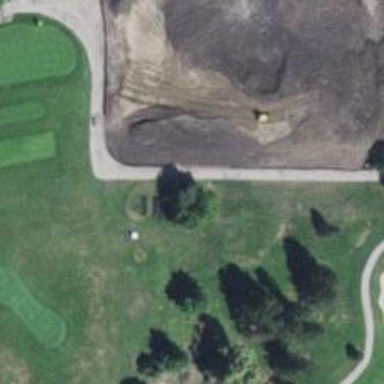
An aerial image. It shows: Well-maintained asphalt path with grade1 track type. It is golf cartpath.